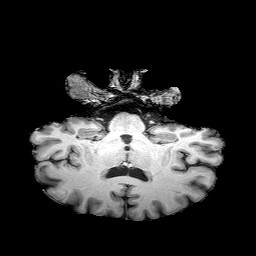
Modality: T1w
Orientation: sagittal
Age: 60
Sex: male
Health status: healthy